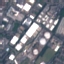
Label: Industrial